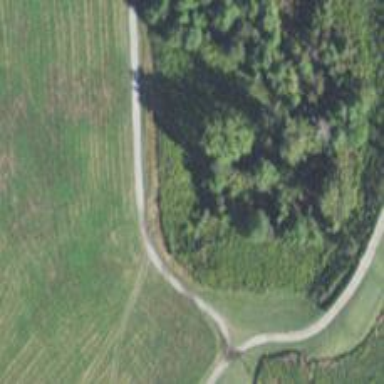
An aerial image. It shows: Pathway for golfing.